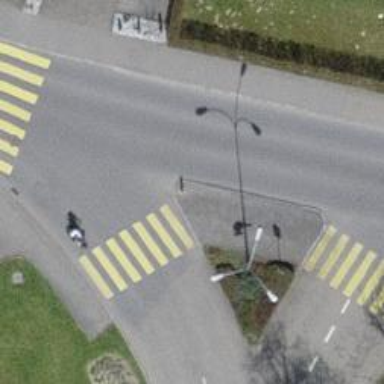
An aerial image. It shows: Uncontrolled zebra crossing with notable zebra markings.